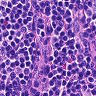
Metastatic tissue present: no